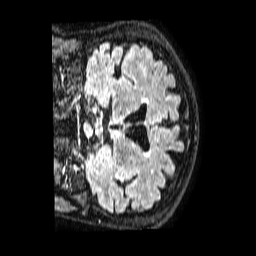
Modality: FLAIR
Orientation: coronal
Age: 51
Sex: male
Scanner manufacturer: philips
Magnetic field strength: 1.5 T
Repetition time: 4.8 s
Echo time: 0.3 s